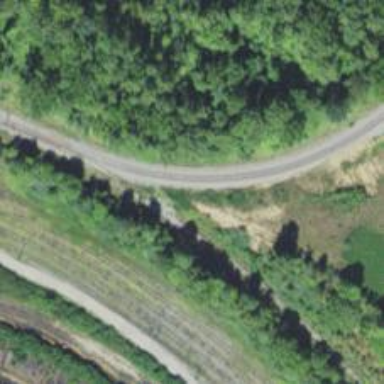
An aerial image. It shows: Rail spur service.